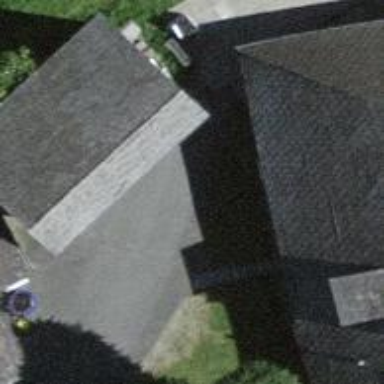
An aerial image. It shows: Barn.